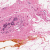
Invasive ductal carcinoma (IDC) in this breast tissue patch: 0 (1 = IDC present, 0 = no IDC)